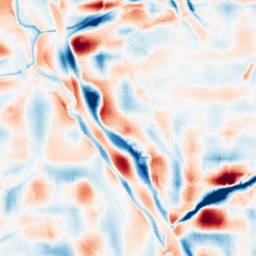
Category: wavelet
Decomposition family: wavelet_dwt
Decomposition parameters: wavelet: coif2
level: 5
Upsampling method: lanczos
Upsampling parameters: scale: 8
Upsampling scale: 8